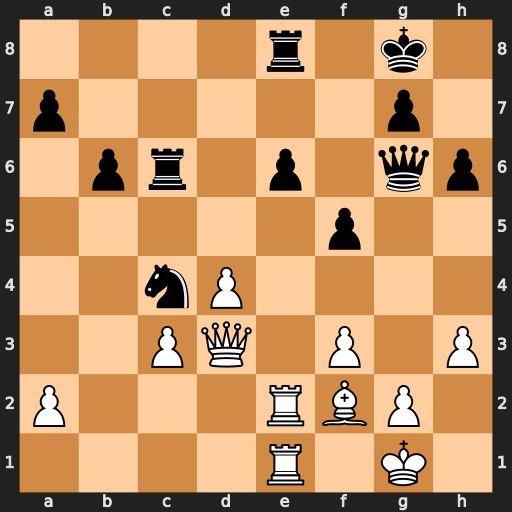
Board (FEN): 4r1k1/p5p1/1pr1p1qp/5p2/2nP4/2PQ1P1P/P3RBP1/4R1K1
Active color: w
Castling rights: -
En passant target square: -
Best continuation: d5 Rd8 dxc6 Rxd3 c7 Nd6 Rxe6 Qxe6 Rxe6